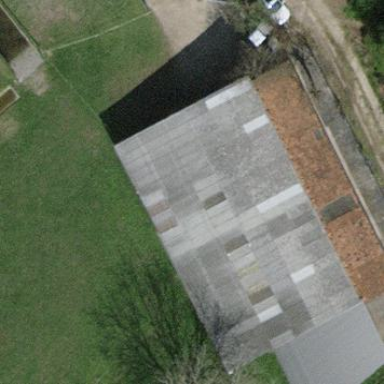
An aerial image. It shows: Stable building.